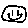
Label: smiley face